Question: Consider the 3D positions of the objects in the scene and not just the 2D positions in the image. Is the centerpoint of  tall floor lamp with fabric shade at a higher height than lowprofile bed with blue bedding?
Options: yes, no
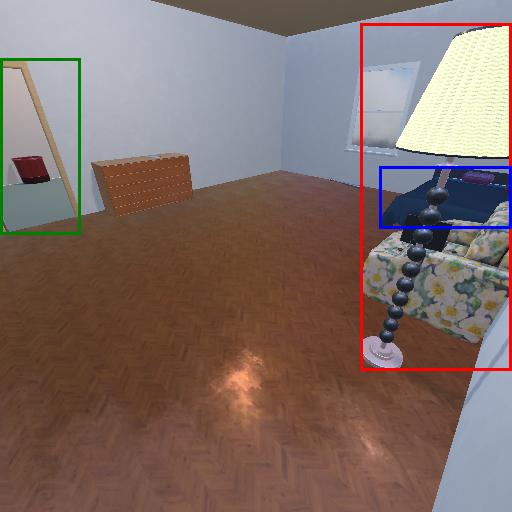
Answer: yes